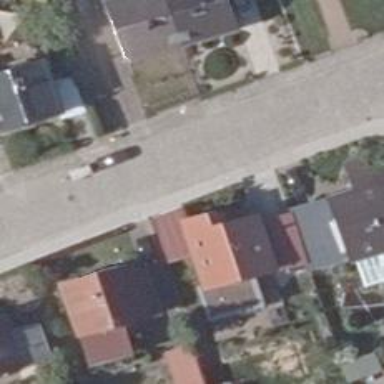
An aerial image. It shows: Residential road with sidewalks on both sides.